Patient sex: M
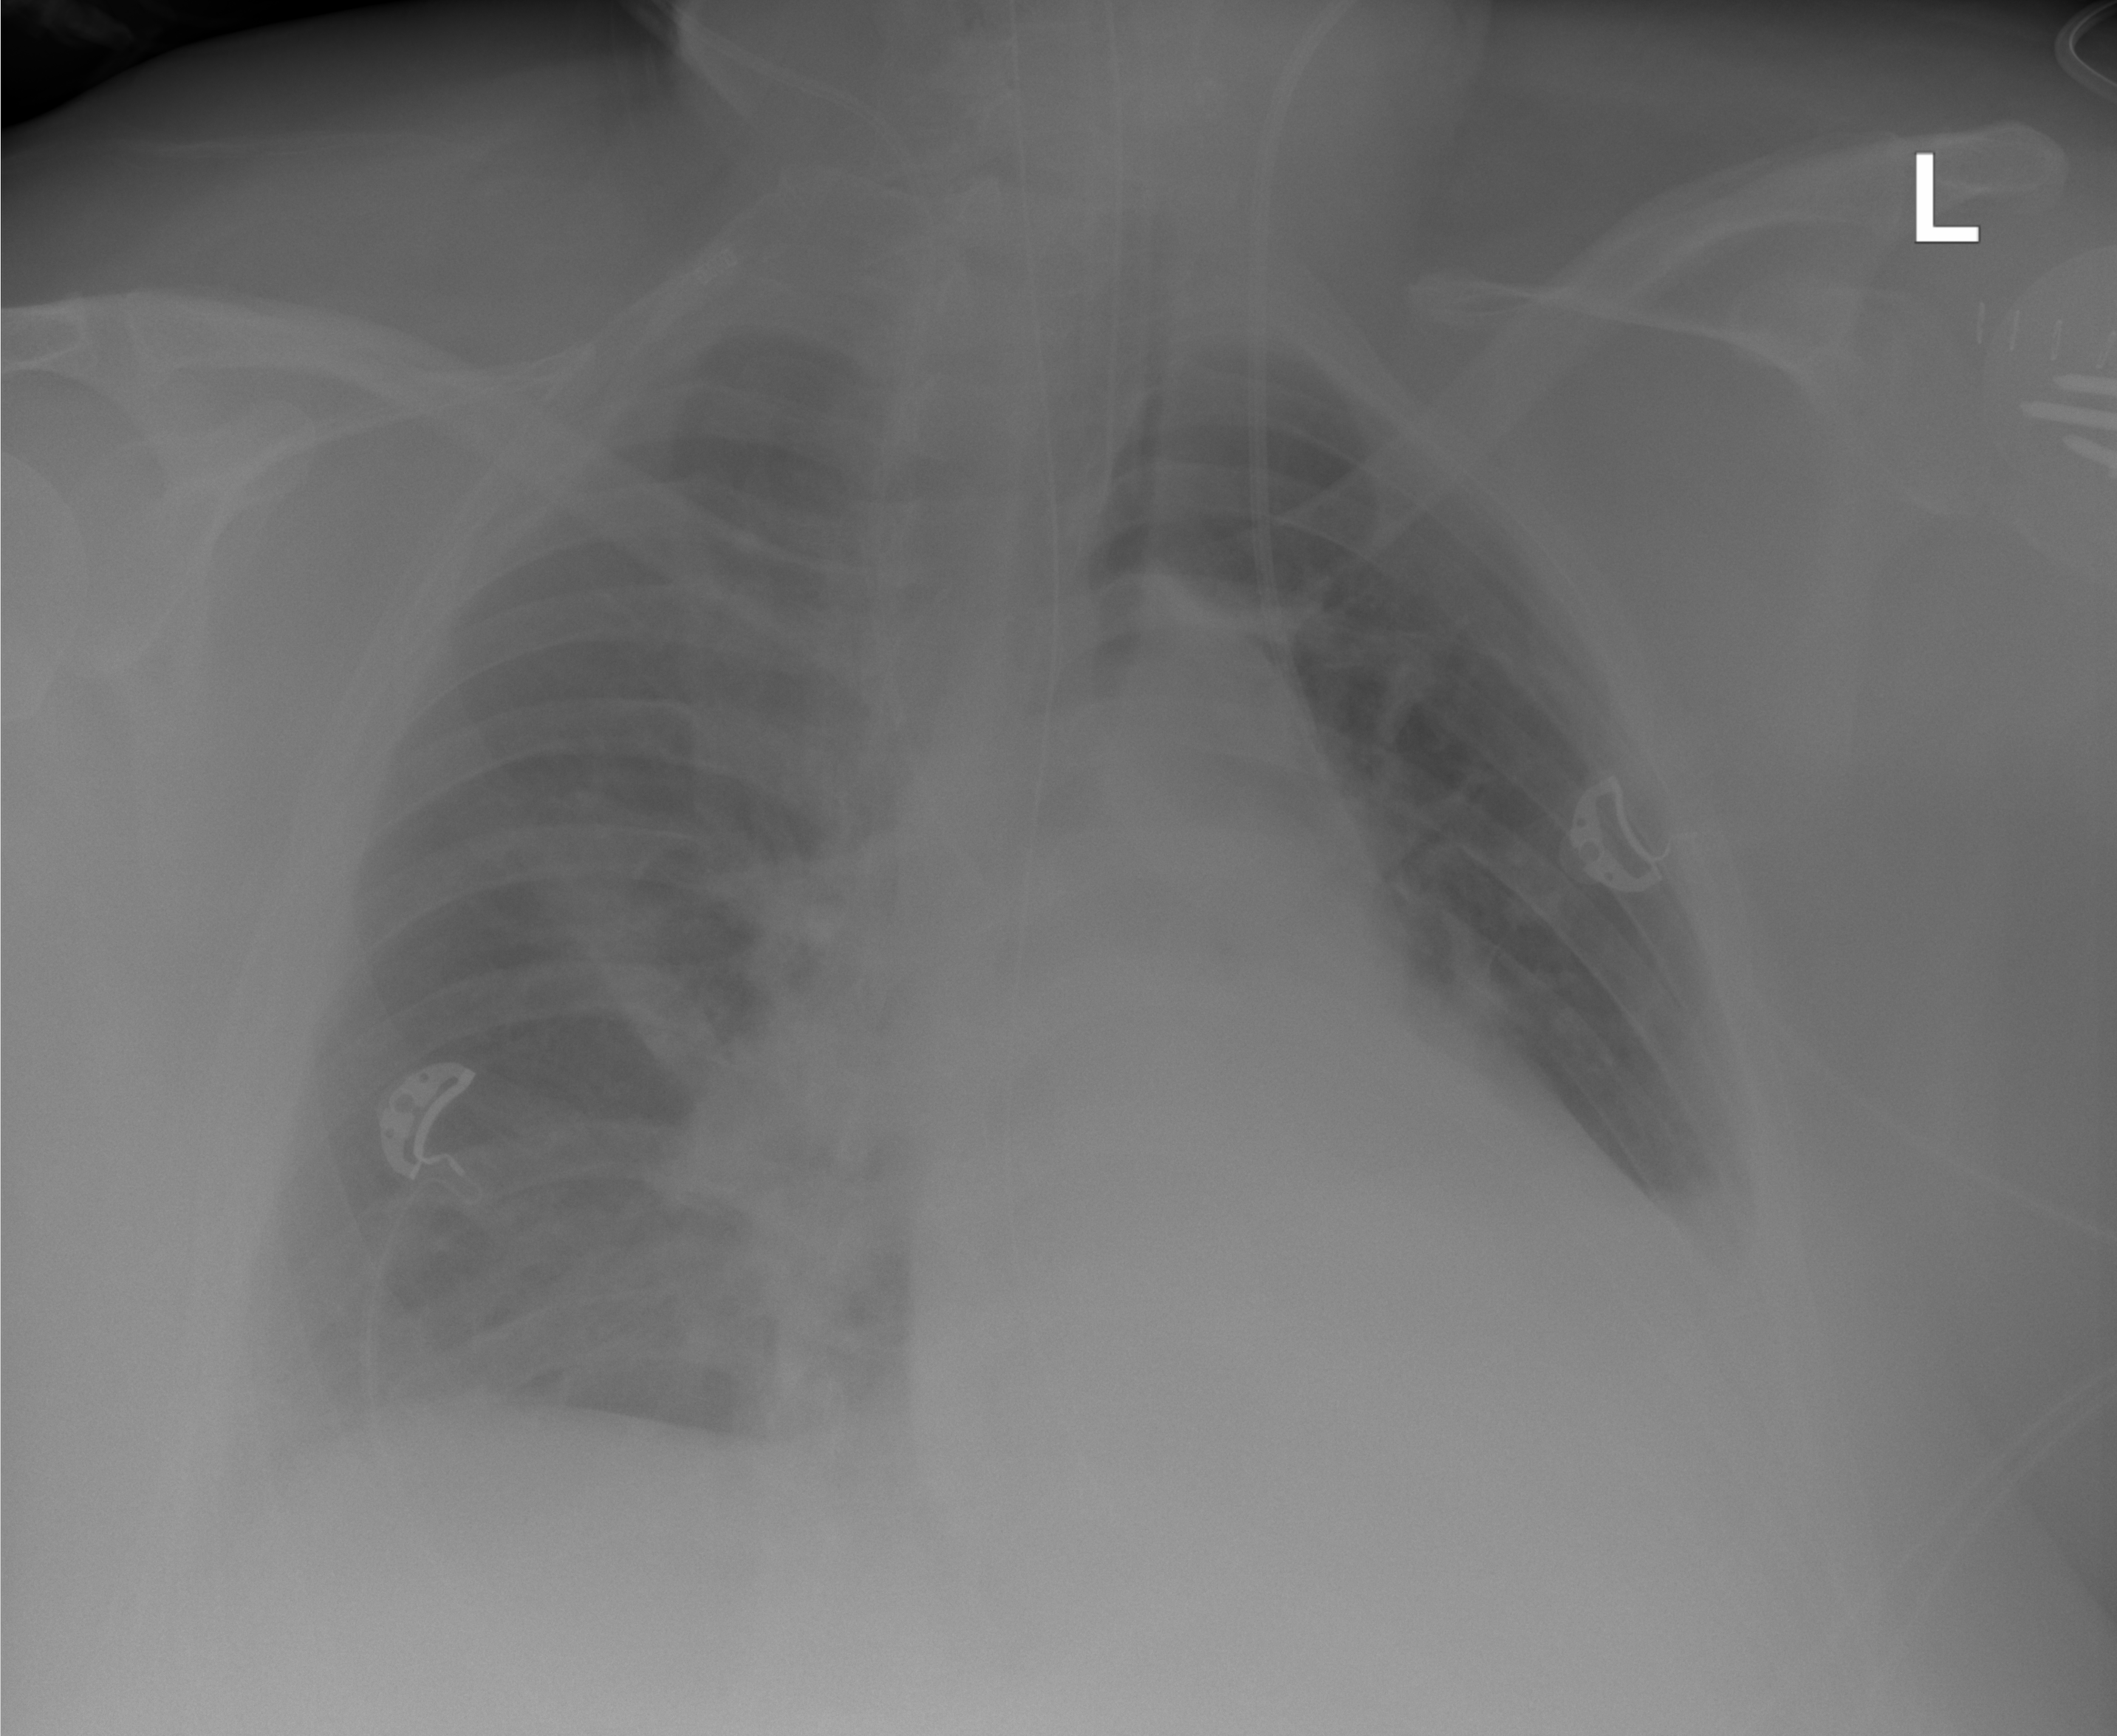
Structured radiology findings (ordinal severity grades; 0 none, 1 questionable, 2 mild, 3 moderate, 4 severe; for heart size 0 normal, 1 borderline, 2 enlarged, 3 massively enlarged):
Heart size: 2
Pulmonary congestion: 2
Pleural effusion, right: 1
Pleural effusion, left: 2
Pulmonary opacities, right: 2
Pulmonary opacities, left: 1
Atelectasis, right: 1
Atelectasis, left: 2